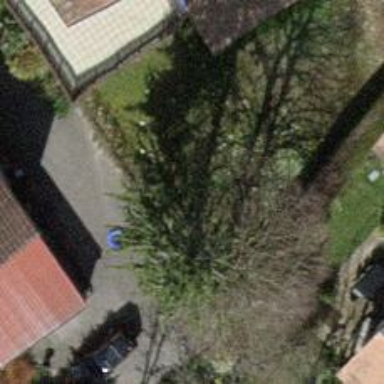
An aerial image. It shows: Evergreen tree with needle-leaved leaves.